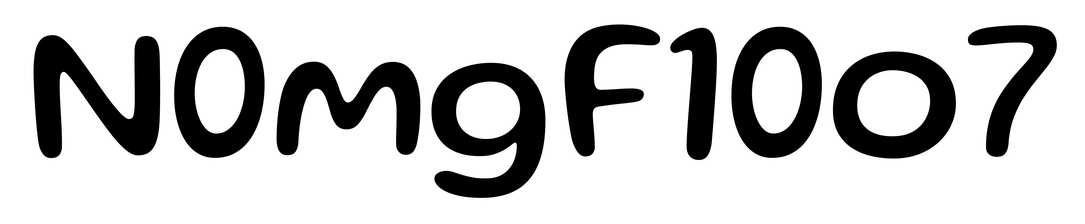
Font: Gluten_Regular